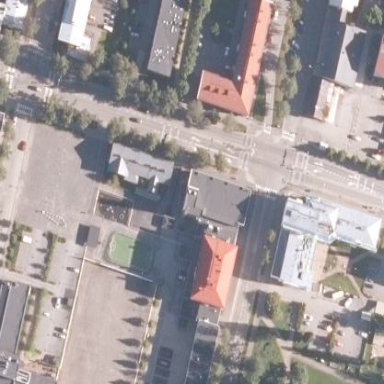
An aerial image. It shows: Public building.